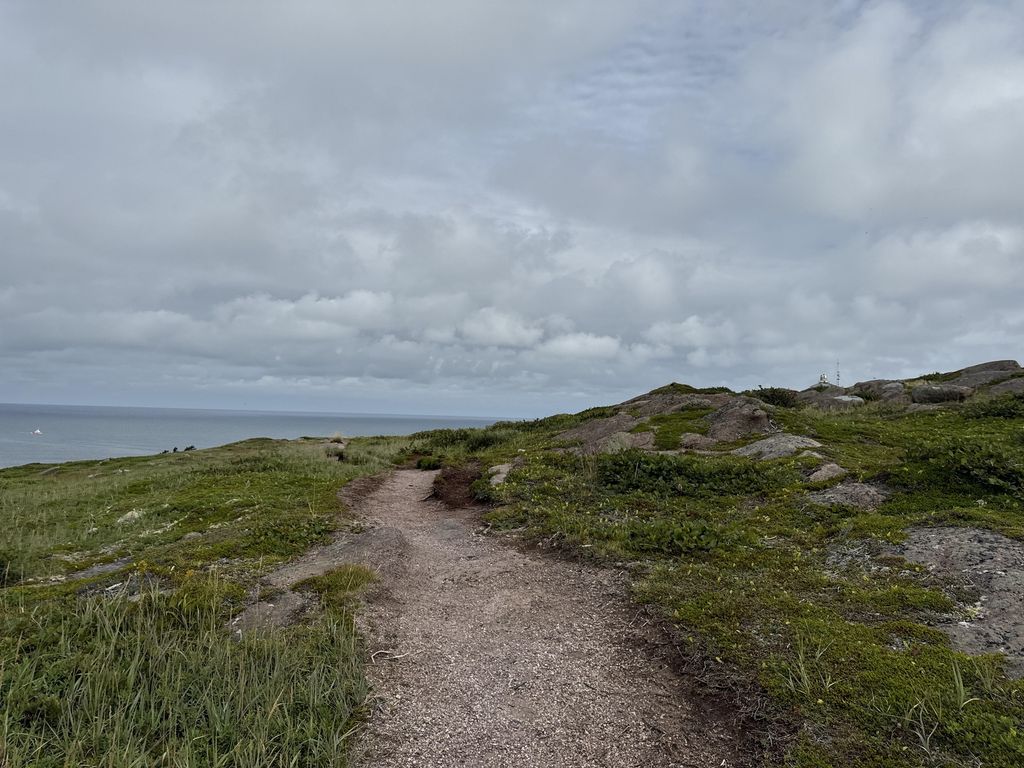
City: st_johns